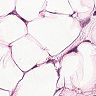
Metastatic tissue present: yes